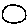
Label: circle